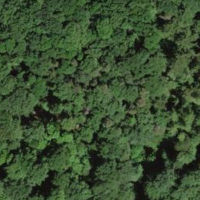
EUNIS habitat code: 41
Species observed at this site:
Convallaria majalis